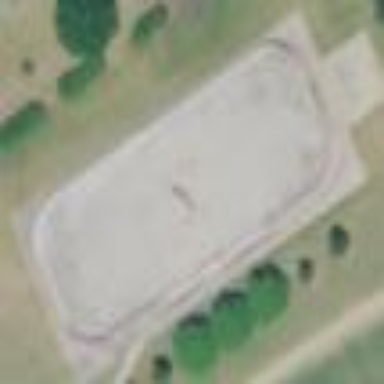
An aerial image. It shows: Ice rink serving as leisure land for ice hockey and ice skating enthusiasts. It supports multiple sports activities.